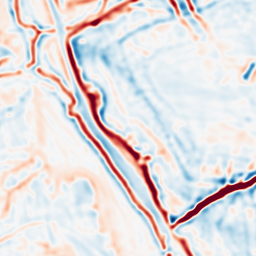
Category: multiscale
Decomposition family: log
Decomposition parameters: sigma: 3
Upsampling method: bicubic
Upsampling parameters: scale: 8
Upsampling scale: 8